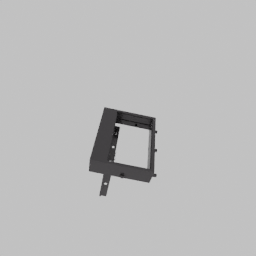
Label: architecture